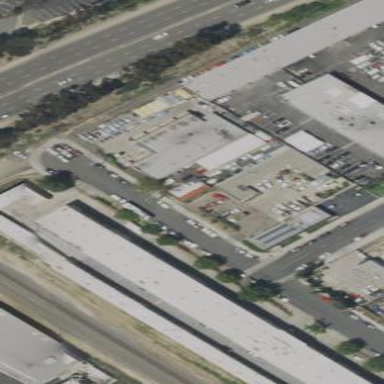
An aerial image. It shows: Commercial area with storage rental shop.